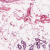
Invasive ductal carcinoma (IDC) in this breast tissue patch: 0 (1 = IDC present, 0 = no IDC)